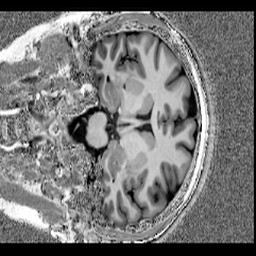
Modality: T1w
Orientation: coronal
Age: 33
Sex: female
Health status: healthy
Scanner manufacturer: siemens
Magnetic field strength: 7 T
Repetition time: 4.3 s
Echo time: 0.00227 s